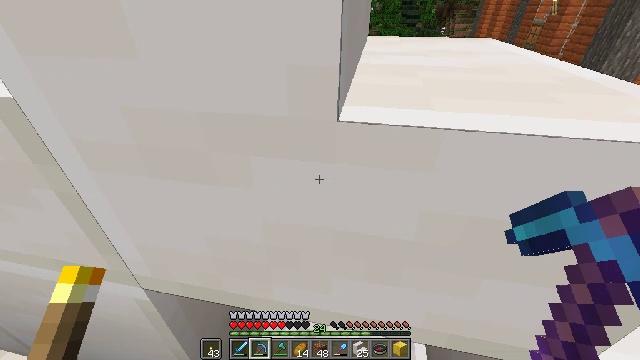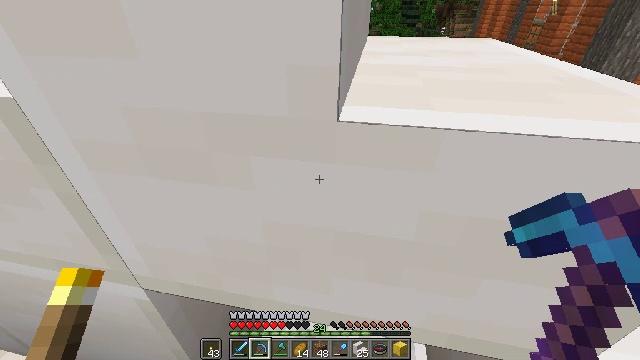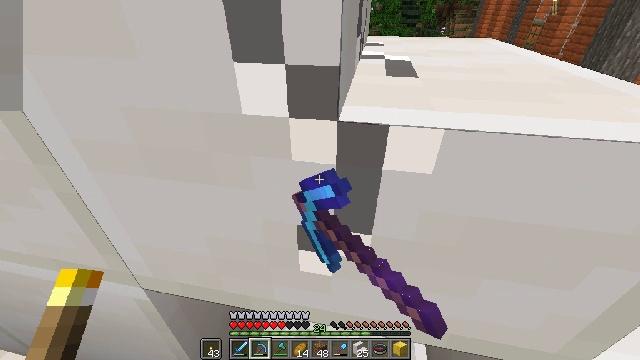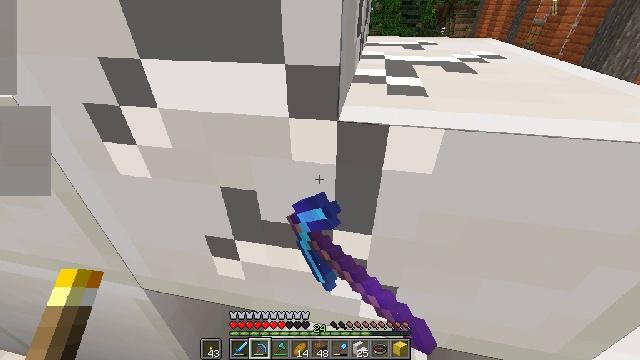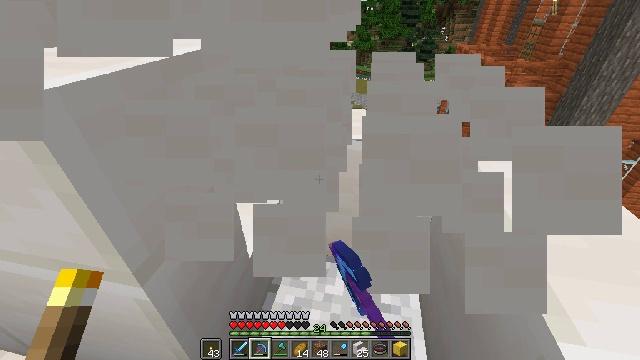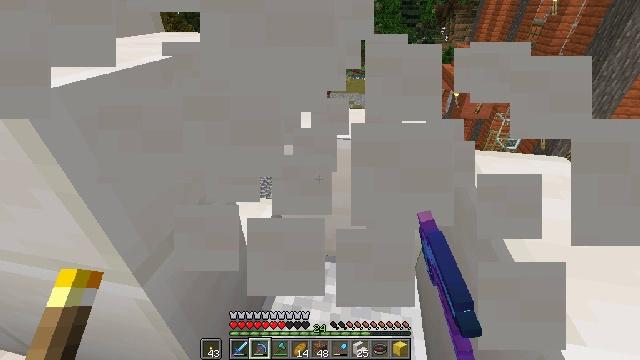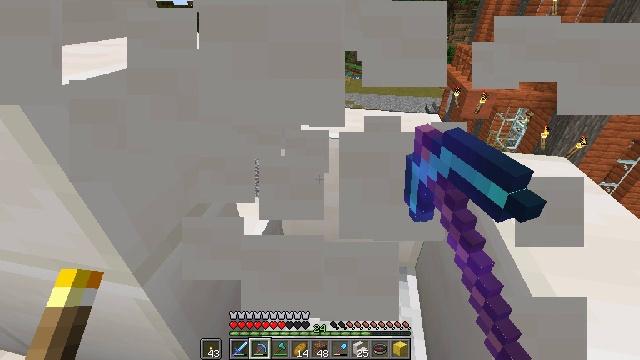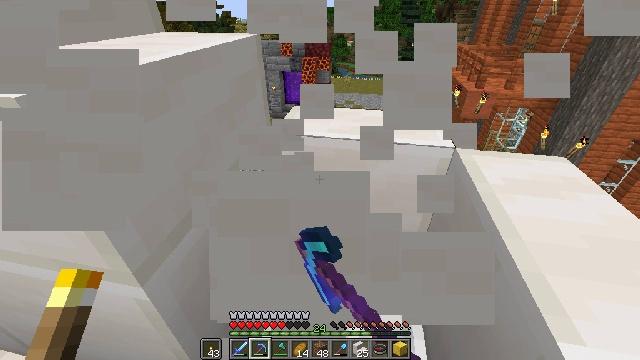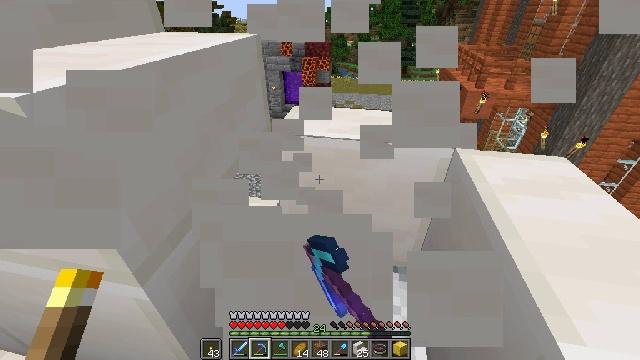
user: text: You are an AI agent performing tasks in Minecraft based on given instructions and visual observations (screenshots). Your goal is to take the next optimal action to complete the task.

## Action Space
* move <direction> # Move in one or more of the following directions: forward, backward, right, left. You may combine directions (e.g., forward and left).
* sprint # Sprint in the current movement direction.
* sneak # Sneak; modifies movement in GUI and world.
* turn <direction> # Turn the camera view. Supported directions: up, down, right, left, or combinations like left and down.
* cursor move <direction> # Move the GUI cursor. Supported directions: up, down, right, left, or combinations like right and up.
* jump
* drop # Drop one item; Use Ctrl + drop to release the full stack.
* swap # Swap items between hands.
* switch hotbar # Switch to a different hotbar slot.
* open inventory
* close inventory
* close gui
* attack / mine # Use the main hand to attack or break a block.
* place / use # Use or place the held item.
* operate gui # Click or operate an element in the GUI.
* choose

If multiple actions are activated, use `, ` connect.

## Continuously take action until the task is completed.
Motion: motion action
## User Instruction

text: Destroy the quartz stairs to collect them.
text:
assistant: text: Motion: attack / mine
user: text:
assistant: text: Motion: attack / mine
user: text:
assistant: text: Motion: attack / mine
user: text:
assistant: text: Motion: attack / mine
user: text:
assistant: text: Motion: attack / mine
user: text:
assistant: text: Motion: attack / mine
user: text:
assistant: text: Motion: no_op
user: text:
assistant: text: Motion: no_op
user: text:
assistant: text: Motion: no_op